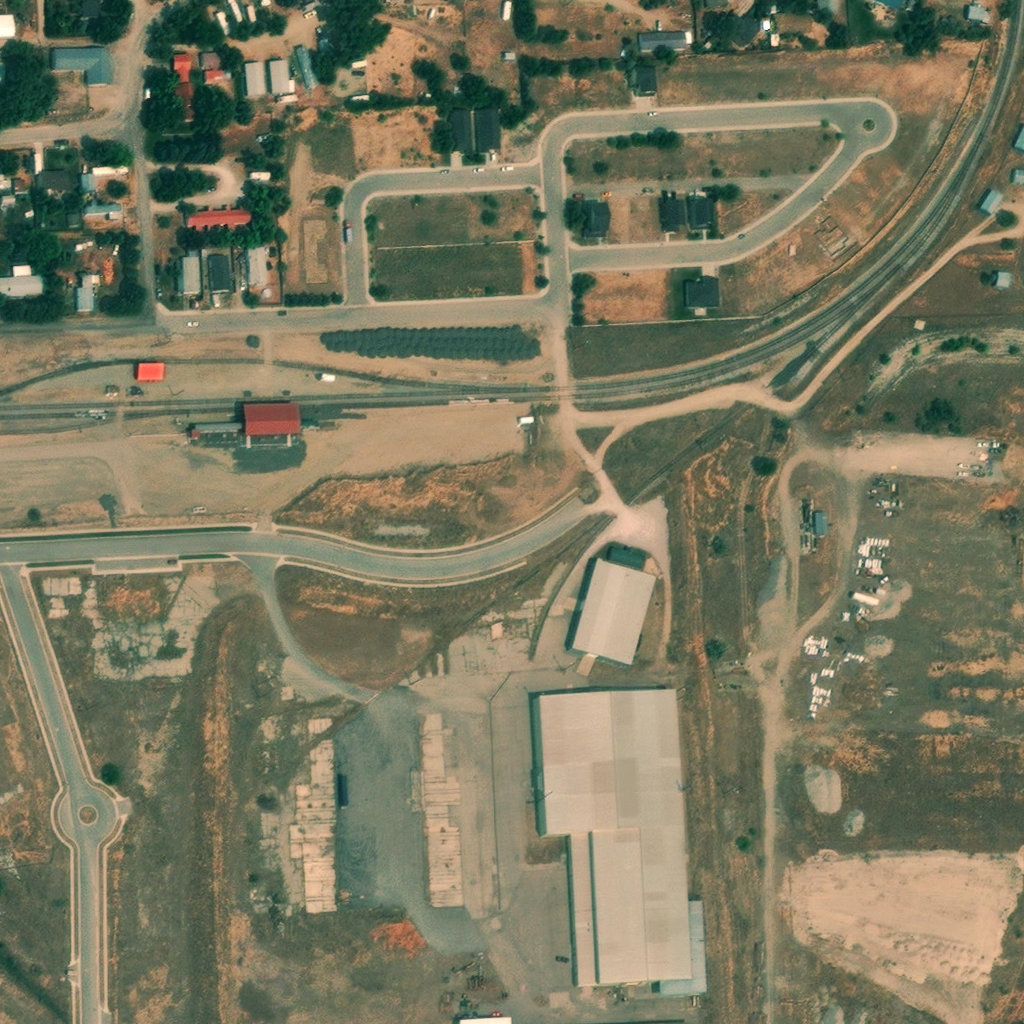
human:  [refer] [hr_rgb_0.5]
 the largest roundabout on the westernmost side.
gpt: <box>[[6, 76, 11, 81, 0]]</box>